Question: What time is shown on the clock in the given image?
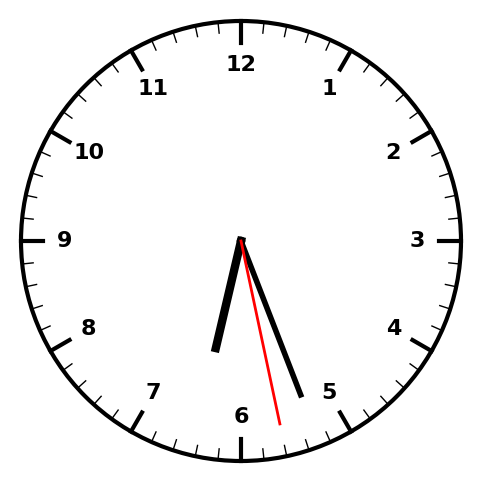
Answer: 06:26:28